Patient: sex M, age 77
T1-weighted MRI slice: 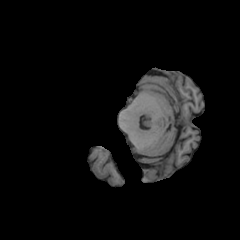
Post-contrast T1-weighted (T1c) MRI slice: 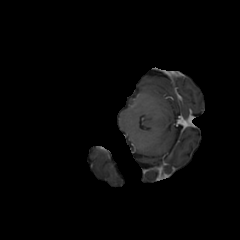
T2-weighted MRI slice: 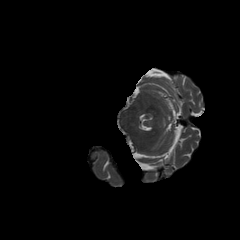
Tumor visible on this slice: no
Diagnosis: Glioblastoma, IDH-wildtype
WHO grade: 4